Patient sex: M
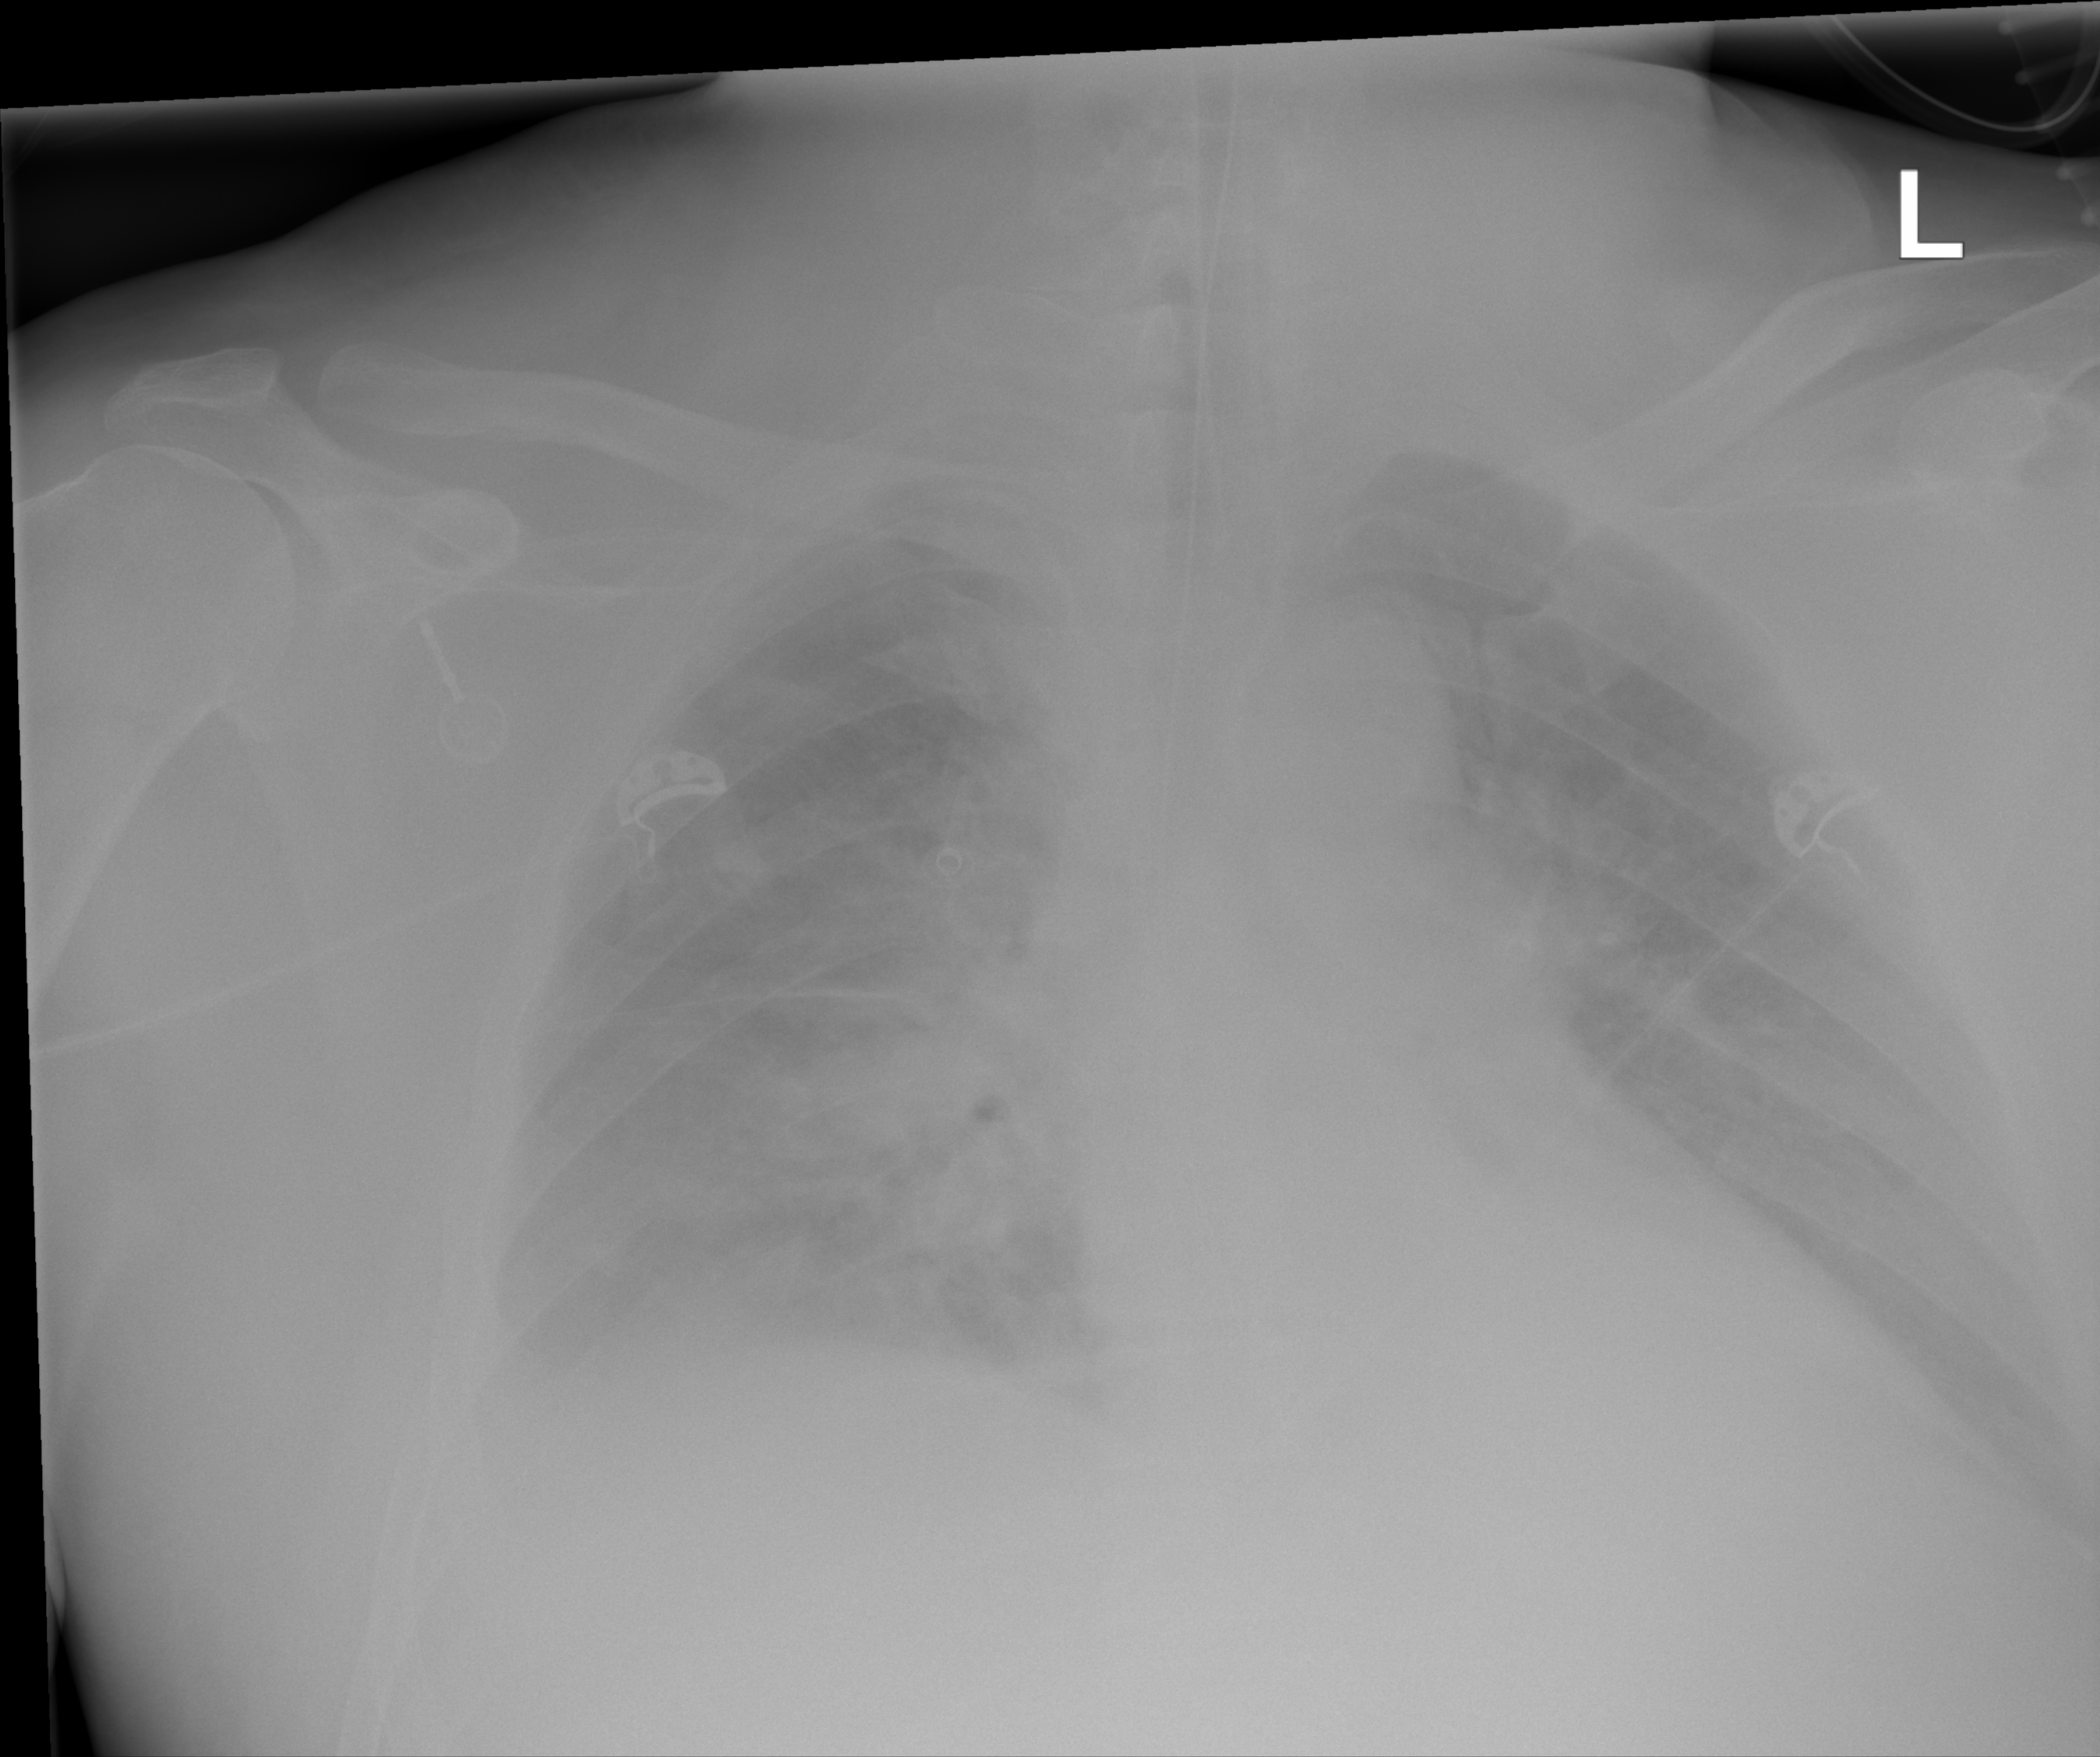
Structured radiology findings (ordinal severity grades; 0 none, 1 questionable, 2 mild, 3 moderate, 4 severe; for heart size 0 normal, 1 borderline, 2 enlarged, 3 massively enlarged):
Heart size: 0
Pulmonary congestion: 3
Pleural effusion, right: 2
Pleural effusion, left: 1
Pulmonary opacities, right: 0
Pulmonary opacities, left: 0
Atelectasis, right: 2
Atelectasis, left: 2